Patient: sex M, age 81
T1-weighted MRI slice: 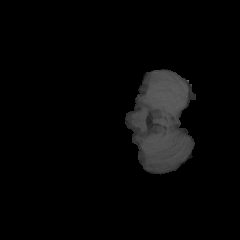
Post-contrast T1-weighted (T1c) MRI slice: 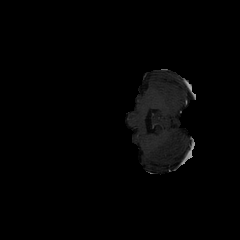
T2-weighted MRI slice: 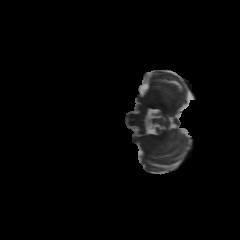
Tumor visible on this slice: no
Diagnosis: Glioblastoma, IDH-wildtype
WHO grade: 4